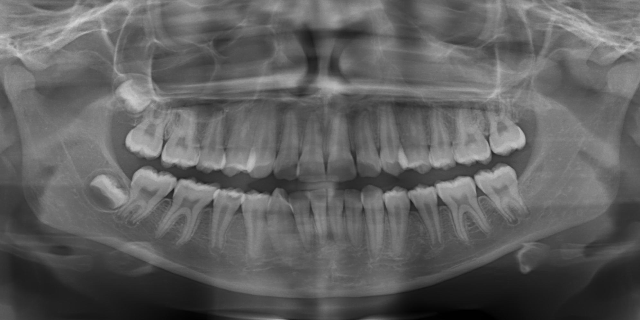
adult